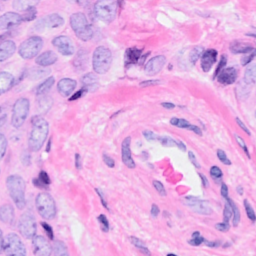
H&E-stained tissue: Breast